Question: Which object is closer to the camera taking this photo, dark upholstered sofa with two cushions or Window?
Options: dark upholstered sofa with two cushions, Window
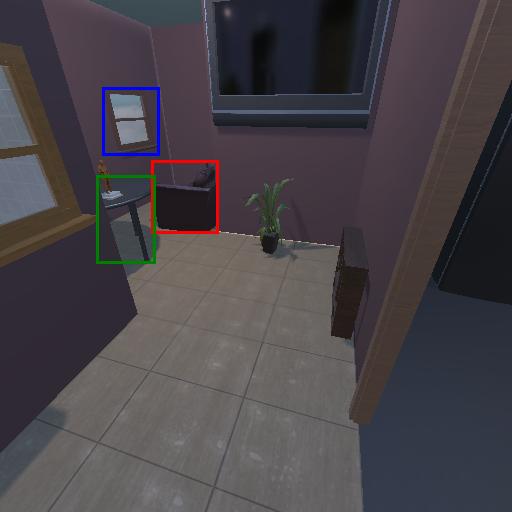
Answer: dark upholstered sofa with two cushions